Question: How To Align Right Order Total Values Like Below Images.

Thanks.
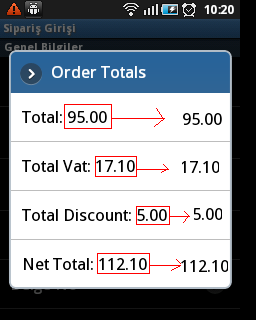
Answer: Please try below links
<URL>
<URL>